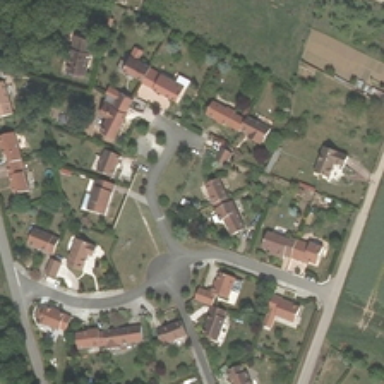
Some buildings and green trees are in an industrial area .